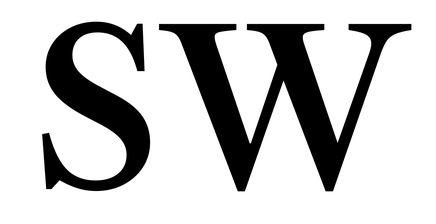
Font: LibreCaslonText_Medium